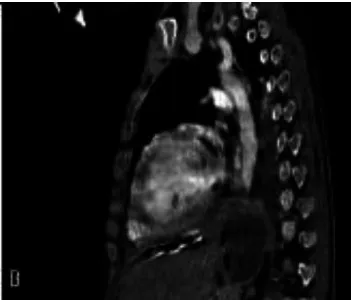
Contrast enhanced chest computed tomography (CT) scan of patient after pericardial catheter and right sided chest tube insertion. Pneumopericardium, right sided pneumothorax as well as bilateral mild pleural effusion and collapse consolidation are evident. A: Axial view.
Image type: radiology (ct)